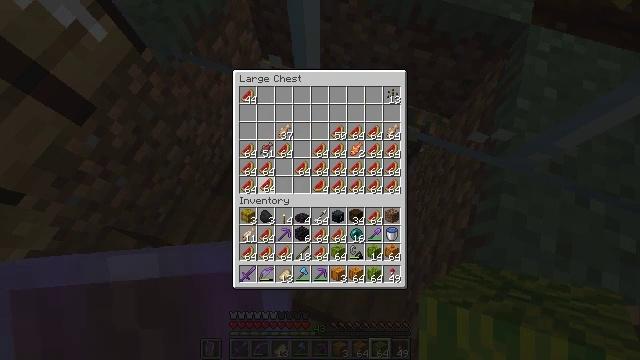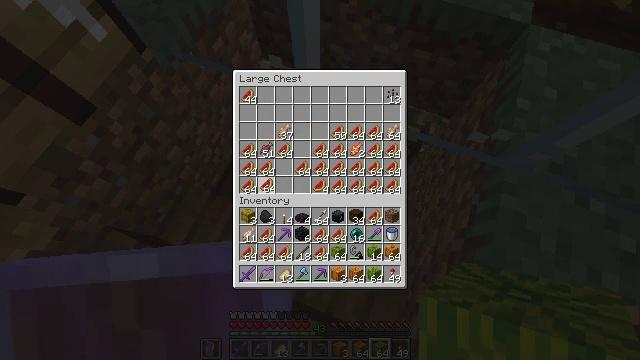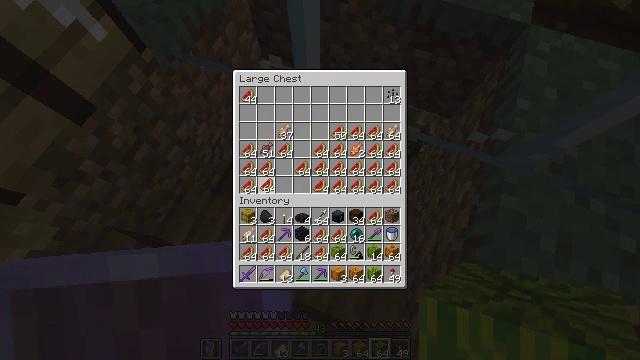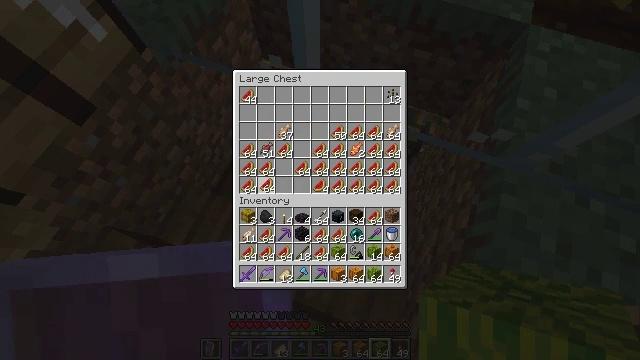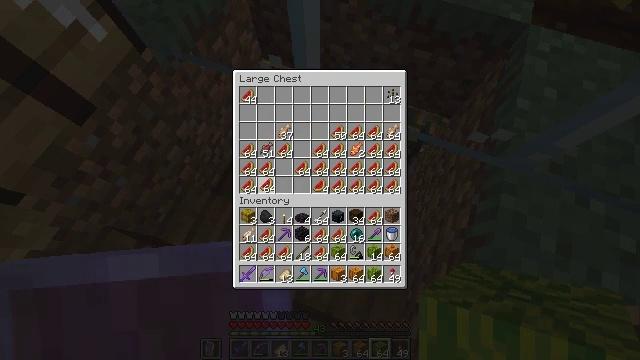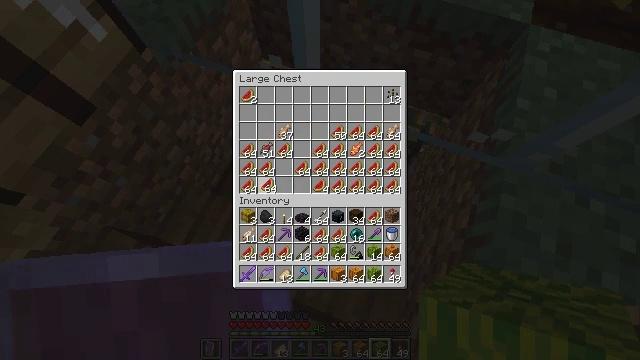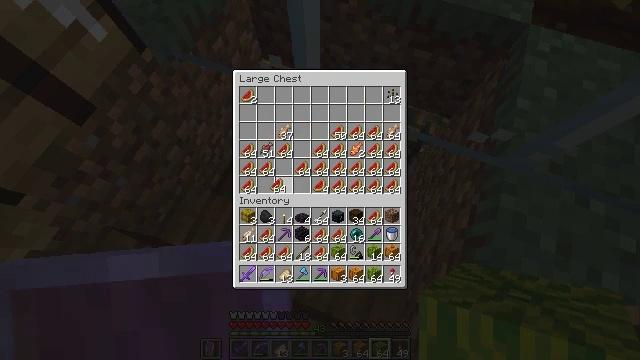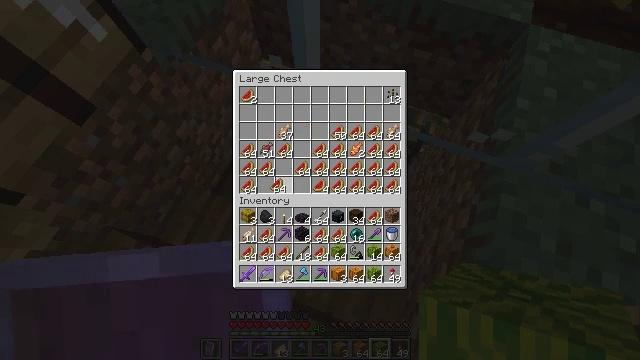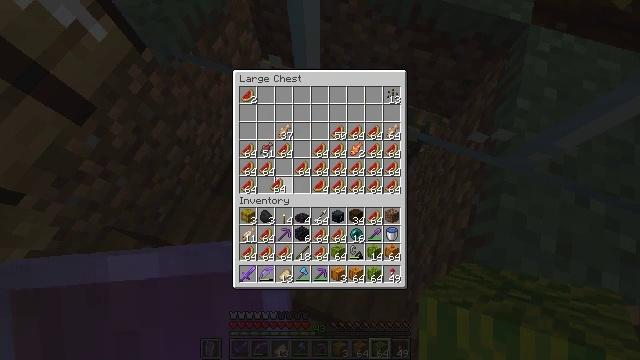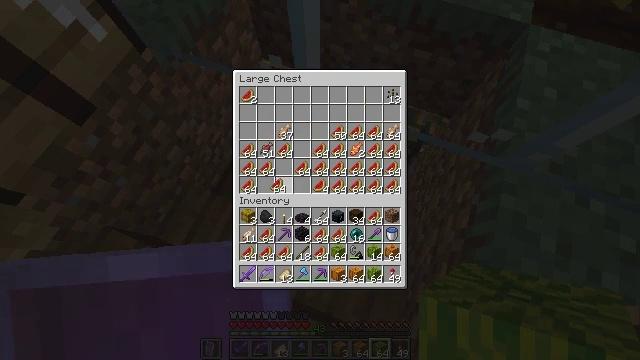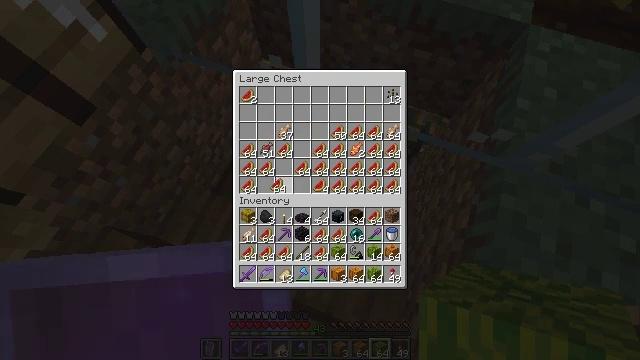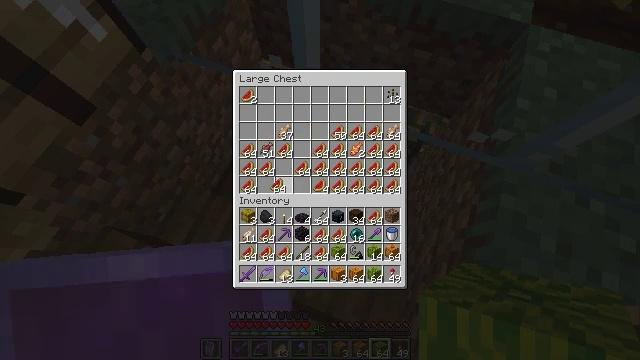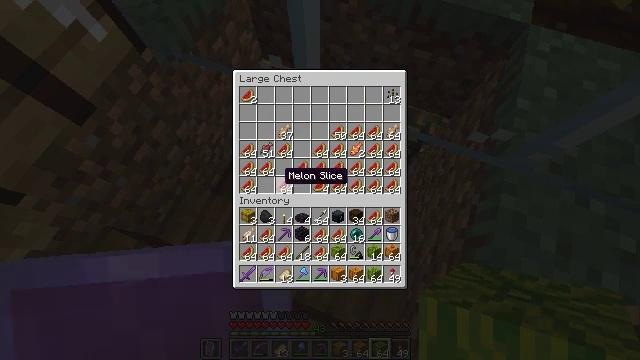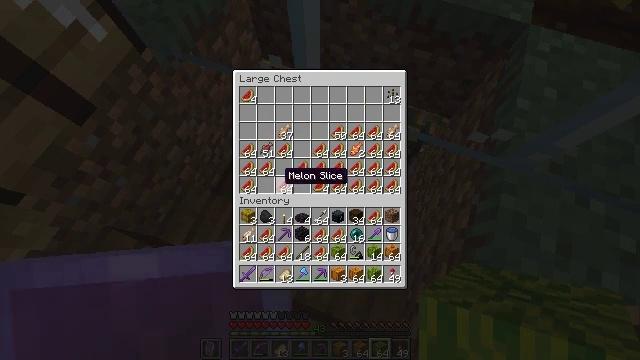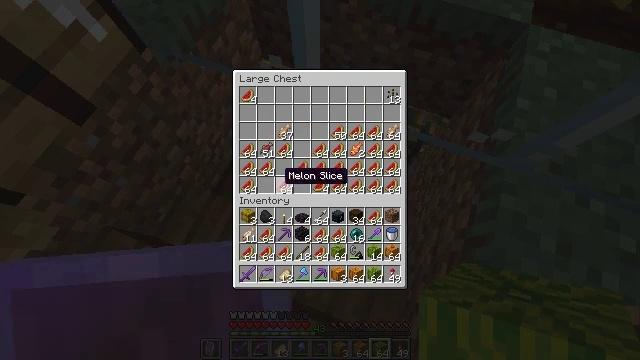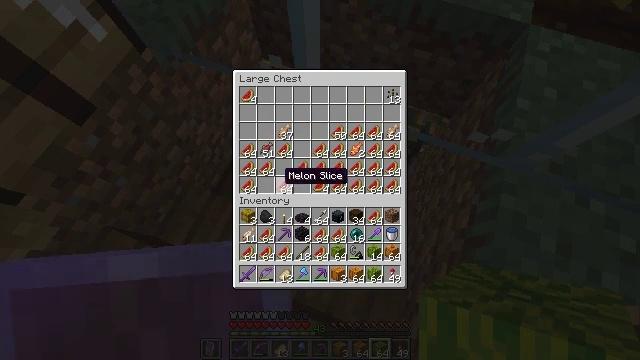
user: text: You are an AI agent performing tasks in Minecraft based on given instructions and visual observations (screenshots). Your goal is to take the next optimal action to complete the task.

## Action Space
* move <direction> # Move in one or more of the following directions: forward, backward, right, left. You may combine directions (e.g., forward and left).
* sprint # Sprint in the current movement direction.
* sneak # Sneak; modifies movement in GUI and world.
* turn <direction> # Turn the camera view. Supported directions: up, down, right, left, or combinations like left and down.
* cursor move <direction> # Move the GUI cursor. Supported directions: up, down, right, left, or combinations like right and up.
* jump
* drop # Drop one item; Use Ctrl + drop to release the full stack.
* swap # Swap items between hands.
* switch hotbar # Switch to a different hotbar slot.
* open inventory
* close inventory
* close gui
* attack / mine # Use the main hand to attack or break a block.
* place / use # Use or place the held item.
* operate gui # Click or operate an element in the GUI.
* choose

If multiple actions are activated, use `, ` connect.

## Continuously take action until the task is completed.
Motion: motion action
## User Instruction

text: Craft a melon.
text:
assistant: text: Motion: sneak
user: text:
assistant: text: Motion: sneak
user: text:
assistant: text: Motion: sneak
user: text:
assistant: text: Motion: sneak
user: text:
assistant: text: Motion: no_op
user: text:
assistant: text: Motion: turn right
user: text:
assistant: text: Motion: no_op
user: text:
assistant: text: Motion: no_op
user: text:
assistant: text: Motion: attack / mine
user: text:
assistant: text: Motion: attack / mine
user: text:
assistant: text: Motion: attack / mine
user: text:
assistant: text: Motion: no_op
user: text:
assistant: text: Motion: no_op
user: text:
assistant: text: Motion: no_op
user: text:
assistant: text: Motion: no_op
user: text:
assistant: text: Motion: no_op
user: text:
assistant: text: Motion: no_op
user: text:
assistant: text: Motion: no_op
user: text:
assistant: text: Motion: no_op
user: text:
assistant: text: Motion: turn left and up
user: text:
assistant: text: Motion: turn left and up
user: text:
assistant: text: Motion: turn left and up
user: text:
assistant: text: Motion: turn left and up
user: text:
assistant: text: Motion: turn left and up
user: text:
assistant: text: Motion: turn left and up
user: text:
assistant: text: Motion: turn left and up
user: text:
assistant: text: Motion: no_op
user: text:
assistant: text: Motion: no_op
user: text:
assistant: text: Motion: no_op
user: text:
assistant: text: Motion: use / place